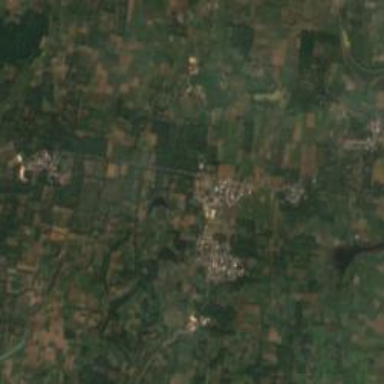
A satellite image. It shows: Village.